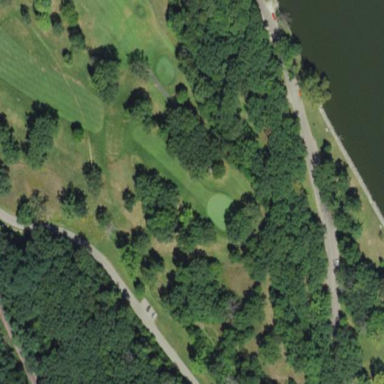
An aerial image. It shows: Grassy area designated as golf fairway.